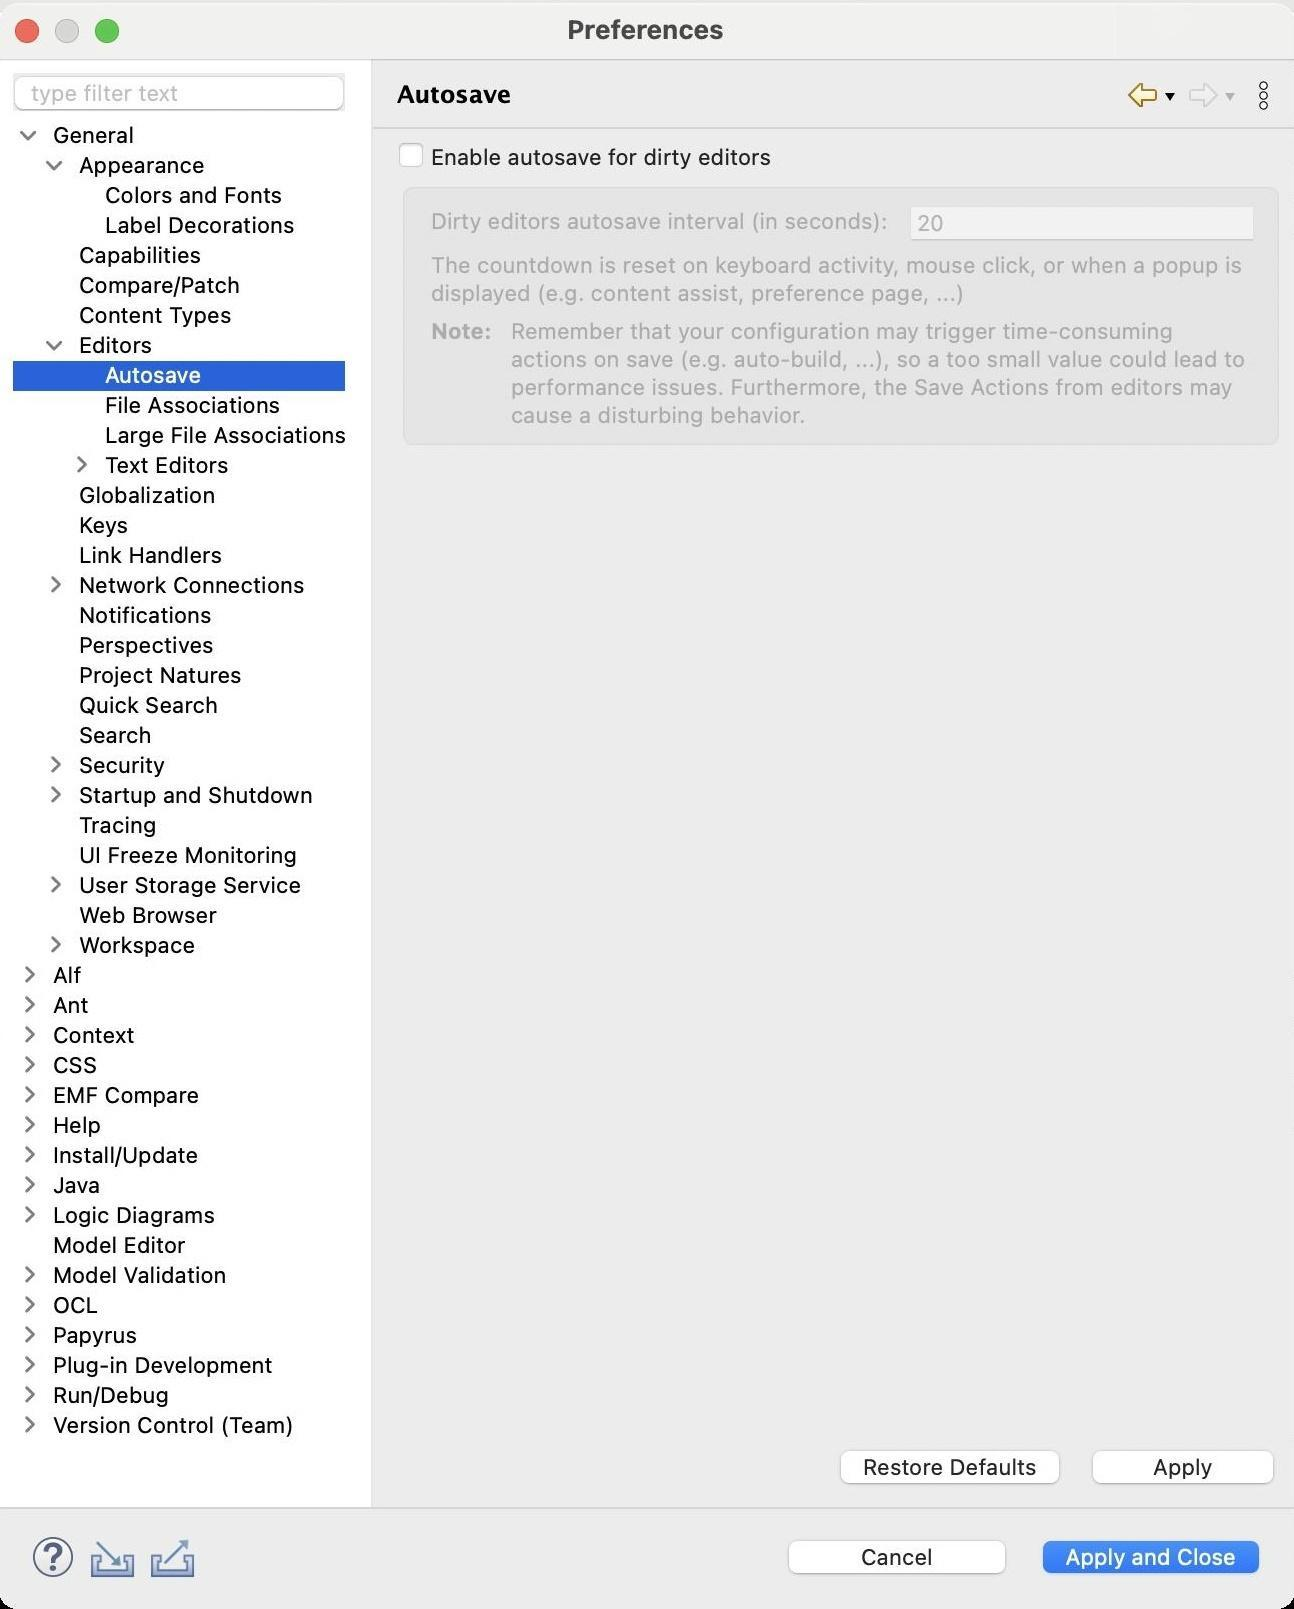
Accessibility tree:
{"name": "Preferences", "role": "AXWindow", "description": null, "role_description": "standard window", "value": null, "position": "480.00;136.00", "size": "648;803", "children": [{"name": "Apply_and_Close", "role": "AXButton", "description": null, "role_description": "button", "value": null, "position": "516.00;765.00", "size": "120;27", "children": []}, {"name": "Cancel", "role": "AXButton", "description": null, "role_description": "button", "value": null, "position": "389.00;765.00", "size": "120;27", "children": []}, {"name": null, "role": "AXToolbar", "description": null, "role_description": "toolbar", "value": null, "position": "12.00;763.00", "size": "90;30", "children": [{"name": "Help", "role": "AXCheckBox", "description": null, "role_description": "checkbox", "value": 0, "position": "12.00;763.00", "size": "30;30", "children": []}, {"name": "Import", "role": "AXButton", "description": null, "role_description": "button", "value": null, "position": "42.00;763.00", "size": "30;30", "children": []}, {"name": "Export", "role": "AXButton", "description": null, "role_description": "button", "value": null, "position": "72.00;763.00", "size": "30;30", "children": []}]}, {"name": null, "role": "AXScrollArea", "description": null, "role_description": "scroll area", "value": null, "position": "199.00;69.00", "size": "444;678", "children": [{"name": "Apply", "role": "AXButton", "description": null, "role_description": "button", "value": null, "position": "541.00;720.00", "size": "102;27", "children": []}, {"name": "Restore_Defaults", "role": "AXButton", "description": null, "role_description": "button", "value": null, "position": "415.00;720.00", "size": "121;27", "children": []}, {"name": null, "role": "AXGroup", "description": null, "role_description": "group", "value": null, "position": "199.00;90.00", "size": "444;135", "children": [{"name": null, "role": "AXStaticText", "description": null, "role_description": "text", "value": "Remember that your configuration may trigger time-consuming actions on save (e.g. auto-build, ...), so a too small value could lead to performance issues. Furthermore, the Save Actions from editors may cause a disturbing behavior.", "position": "254.00;157.00", "size": "374;56", "children": []}, {"name": null, "role": "AXStaticText", "description": null, "role_description": "text", "value": "Note:", "position": "214.00;157.00", "size": "35;14", "children": []}, {"name": null, "role": "AXStaticText", "description": null, "role_description": "text", "value": "The countdown is reset on keyboard activity, mouse click, or when a popup is displayed (e.g. content assist, preference page, ...)", "position": "214.00;124.00", "size": "414;28", "children": []}, {"name": null, "role": "AXTextField", "description": null, "role_description": "text field", "value": "20", "position": "455.00;100.00", "size": "173;19", "children": []}, {"name": null, "role": "AXStaticText", "description": null, "role_description": "text", "value": "Dirty editors autosave interval (in seconds):", "position": "214.00;102.00", "size": "233;14", "children": []}]}, {"name": "Enable_autosave_for_dirty_editors", "role": "AXCheckBox", "description": null, "role_description": "checkbox", "value": 0, "position": "199.00;69.00", "size": "192;16", "children": []}]}, {"name": null, "role": "AXToolbar", "description": "", "role_description": "toolbar", "value": null, "position": "561.00;35.00", "size": "82;22", "children": [{"name": "Back_to_Editors", "role": "AXMenuButton", "description": null, "role_description": "menu button", "value": null, "position": "561.00;35.00", "size": "22;22", "children": []}, {"name": "Forward", "role": "AXMenuButton", "description": null, "role_description": "menu button", "value": null, "position": "591.00;35.00", "size": "22;22", "children": []}, {"name": "Additional_Dialog_Actions", "role": "AXButton", "description": null, "role_description": "button", "value": null, "position": "621.00;35.00", "size": "22;22", "children": []}]}, {"name": null, "role": "AXStaticText", "description": "", "role_description": "text", "value": "Autosave", "position": "196.00;35.00", "size": "358;21", "children": []}, {"name": null, "role": "AXSplitter", "description": null, "role_description": "splitter", "value": 180, "position": "180.00;28.00", "size": "5;724", "children": []}, {"name": null, "role": "AXScrollArea", "description": null, "role_description": "scroll area", "value": null, "position": "7.00;59.00", "size": "166;693", "children": [{"name": null, "role": "AXOutline", "description": null, "role_description": "outline", "value": null, "position": "7.00;59.00", "size": "167;693", "children": [{"name": null, "role": "AXRow", "description": null, "role_description": "outline row", "value": null, "position": "7.00;59.00", "size": "167;15", "children": [{"name": null, "role": "AXGroup", "description": null, "role_description": "group", "value": null, "position": "7.00;59.00", "size": "167;15", "children": [{"name": null, "role": "AXDisclosureTriangle", "description": null, "role_description": "disclosure triangle", "value": 1, "position": "9.00;59.00", "size": "12;14", "children": []}, {"name": null, "role": "AXStaticText", "description": null, "role_description": "text", "value": "General", "position": "25.00;59.00", "size": "148;14", "children": []}]}]}, {"name": null, "role": "AXRow", "description": null, "role_description": "outline row", "value": null, "position": "7.00;74.00", "size": "167;15", "children": [{"name": null, "role": "AXGroup", "description": null, "role_description": "group", "value": null, "position": "7.00;74.00", "size": "167;15", "children": [{"name": null, "role": "AXDisclosureTriangle", "description": null, "role_description": "disclosure triangle", "value": 1, "position": "22.00;74.00", "size": "12;14", "children": []}, {"name": null, "role": "AXStaticText", "description": null, "role_description": "text", "value": "Appearance", "position": "38.00;74.00", "size": "135;14", "children": []}]}]}, {"name": null, "role": "AXRow", "description": null, "role_description": "outline row", "value": null, "position": "7.00;89.00", "size": "167;15", "children": [{"name": null, "role": "AXStaticText", "description": null, "role_description": "text", "value": "Colors and Fonts", "position": "51.00;89.00", "size": "122;14", "children": []}]}, {"name": null, "role": "AXRow", "description": null, "role_description": "outline row", "value": null, "position": "7.00;104.00", "size": "167;15", "children": [{"name": null, "role": "AXStaticText", "description": null, "role_description": "text", "value": "Label Decorations", "position": "51.00;104.00", "size": "122;14", "children": []}]}, {"name": null, "role": "AXRow", "description": null, "role_description": "outline row", "value": null, "position": "7.00;119.00", "size": "167;15", "children": [{"name": null, "role": "AXStaticText", "description": null, "role_description": "text", "value": "Capabilities", "position": "38.00;119.00", "size": "135;14", "children": []}]}, {"name": null, "role": "AXRow", "description": null, "role_description": "outline row", "value": null, "position": "7.00;134.00", "size": "167;15", "children": [{"name": null, "role": "AXStaticText", "description": null, "role_description": "text", "value": "Compare/Patch", "position": "38.00;134.00", "size": "135;14", "children": []}]}, {"name": null, "role": "AXRow", "description": null, "role_description": "outline row", "value": null, "position": "7.00;149.00", "size": "167;15", "children": [{"name": null, "role": "AXStaticText", "description": null, "role_description": "text", "value": "Content Types", "position": "38.00;149.00", "size": "135;14", "children": []}]}, {"name": null, "role": "AXRow", "description": null, "role_description": "outline row", "value": null, "position": "7.00;164.00", "size": "167;15", "children": [{"name": null, "role": "AXGroup", "description": null, "role_description": "group", "value": null, "position": "7.00;164.00", "size": "167;15", "children": [{"name": null, "role": "AXDisclosureTriangle", "description": null, "role_description": "disclosure triangle", "value": 1, "position": "22.00;164.00", "size": "12;14", "children": []}, {"name": null, "role": "AXStaticText", "description": null, "role_description": "text", "value": "Editors", "position": "38.00;164.00", "size": "135;14", "children": []}]}]}, {"name": null, "role": "AXRow", "description": null, "role_description": "outline row", "value": null, "position": "7.00;179.00", "size": "167;15", "children": [{"name": null, "role": "AXStaticText", "description": null, "role_description": "text", "value": "Autosave", "position": "51.00;179.00", "size": "122;14", "children": []}]}, {"name": null, "role": "AXRow", "description": null, "role_description": "outline row", "value": null, "position": "7.00;194.00", "size": "167;15", "children": [{"name": null, "role": "AXStaticText", "description": null, "role_description": "text", "value": "File Associations", "position": "51.00;194.00", "size": "122;14", "children": []}]}, {"name": null, "role": "AXRow", "description": null, "role_description": "outline row", "value": null, "position": "7.00;209.00", "size": "167;15", "children": [{"name": null, "role": "AXStaticText", "description": null, "role_description": "text", "value": "Large File Associations", "position": "51.00;209.00", "size": "122;14", "children": []}]}, {"name": null, "role": "AXRow", "description": null, "role_description": "outline row", "value": null, "position": "7.00;224.00", "size": "167;15", "children": [{"name": null, "role": "AXGroup", "description": null, "role_description": "group", "value": null, "position": "7.00;224.00", "size": "167;15", "children": [{"name": null, "role": "AXDisclosureTriangle", "description": null, "role_description": "disclosure triangle", "value": 0, "position": "35.00;224.00", "size": "12;14", "children": []}, {"name": null, "role": "AXStaticText", "description": null, "role_description": "text", "value": "Text Editors", "position": "51.00;224.00", "size": "122;14", "children": []}]}]}, {"name": null, "role": "AXRow", "description": null, "role_description": "outline row", "value": null, "position": "7.00;239.00", "size": "167;15", "children": [{"name": null, "role": "AXStaticText", "description": null, "role_description": "text", "value": "Globalization", "position": "38.00;239.00", "size": "135;14", "children": []}]}, {"name": null, "role": "AXRow", "description": null, "role_description": "outline row", "value": null, "position": "7.00;254.00", "size": "167;15", "children": [{"name": null, "role": "AXStaticText", "description": null, "role_description": "text", "value": "Keys", "position": "38.00;254.00", "size": "135;14", "children": []}]}, {"name": null, "role": "AXRow", "description": null, "role_description": "outline row", "value": null, "position": "7.00;269.00", "size": "167;15", "children": [{"name": null, "role": "AXStaticText", "description": null, "role_description": "text", "value": "Link Handlers", "position": "38.00;269.00", "size": "135;14", "children": []}]}, {"name": null, "role": "AXRow", "description": null, "role_description": "outline row", "value": null, "position": "7.00;284.00", "size": "167;15", "children": [{"name": null, "role": "AXGroup", "description": null, "role_description": "group", "value": null, "position": "7.00;284.00", "size": "167;15", "children": [{"name": null, "role": "AXDisclosureTriangle", "description": null, "role_description": "disclosure triangle", "value": 0, "position": "22.00;284.00", "size": "12;14", "children": []}, {"name": null, "role": "AXStaticText", "description": null, "role_description": "text", "value": "Network Connections", "position": "38.00;284.00", "size": "135;14", "children": []}]}]}, {"name": null, "role": "AXRow", "description": null, "role_description": "outline row", "value": null, "position": "7.00;299.00", "size": "167;15", "children": [{"name": null, "role": "AXStaticText", "description": null, "role_description": "text", "value": "Notifications", "position": "38.00;299.00", "size": "135;14", "children": []}]}, {"name": null, "role": "AXRow", "description": null, "role_description": "outline row", "value": null, "position": "7.00;314.00", "size": "167;15", "children": [{"name": null, "role": "AXStaticText", "description": null, "role_description": "text", "value": "Perspectives", "position": "38.00;314.00", "size": "135;14", "children": []}]}, {"name": null, "role": "AXRow", "description": null, "role_description": "outline row", "value": null, "position": "7.00;329.00", "size": "167;15", "children": [{"name": null, "role": "AXStaticText", "description": null, "role_description": "text", "value": "Project Natures", "position": "38.00;329.00", "size": "135;14", "children": []}]}, {"name": null, "role": "AXRow", "description": null, "role_description": "outline row", "value": null, "position": "7.00;344.00", "size": "167;15", "children": [{"name": null, "role": "AXStaticText", "description": null, "role_description": "text", "value": "Quick Search", "position": "38.00;344.00", "size": "135;14", "children": []}]}, {"name": null, "role": "AXRow", "description": null, "role_description": "outline row", "value": null, "position": "7.00;359.00", "size": "167;15", "children": [{"name": null, "role": "AXStaticText", "description": null, "role_description": "text", "value": "Search", "position": "38.00;359.00", "size": "135;14", "children": []}]}, {"name": null, "role": "AXRow", "description": null, "role_description": "outline row", "value": null, "position": "7.00;374.00", "size": "167;15", "children": [{"name": null, "role": "AXGroup", "description": null, "role_description": "group", "value": null, "position": "7.00;374.00", "size": "167;15", "children": [{"name": null, "role": "AXDisclosureTriangle", "description": null, "role_description": "disclosure triangle", "value": 0, "position": "22.00;374.00", "size": "12;14", "children": []}, {"name": null, "role": "AXStaticText", "description": null, "role_description": "text", "value": "Security", "position": "38.00;374.00", "size": "135;14", "children": []}]}]}, {"name": null, "role": "AXRow", "description": null, "role_description": "outline row", "value": null, "position": "7.00;389.00", "size": "167;15", "children": [{"name": null, "role": "AXGroup", "description": null, "role_description": "group", "value": null, "position": "7.00;389.00", "size": "167;15", "children": [{"name": null, "role": "AXDisclosureTriangle", "description": null, "role_description": "disclosure triangle", "value": 0, "position": "22.00;389.00", "size": "12;14", "children": []}, {"name": null, "role": "AXStaticText", "description": null, "role_description": "text", "value": "Startup and Shutdown", "position": "38.00;389.00", "size": "135;14", "children": []}]}]}, {"name": null, "role": "AXRow", "description": null, "role_description": "outline row", "value": null, "position": "7.00;404.00", "size": "167;15", "children": [{"name": null, "role": "AXStaticText", "description": null, "role_description": "text", "value": "Tracing", "position": "38.00;404.00", "size": "135;14", "children": []}]}, {"name": null, "role": "AXRow", "description": null, "role_description": "outline row", "value": null, "position": "7.00;419.00", "size": "167;15", "children": [{"name": null, "role": "AXStaticText", "description": null, "role_description": "text", "value": "UI Freeze Monitoring", "position": "38.00;419.00", "size": "135;14", "children": []}]}, {"name": null, "role": "AXRow", "description": null, "role_description": "outline row", "value": null, "position": "7.00;434.00", "size": "167;15", "children": [{"name": null, "role": "AXGroup", "description": null, "role_description": "group", "value": null, "position": "7.00;434.00", "size": "167;15", "children": [{"name": null, "role": "AXDisclosureTriangle", "description": null, "role_description": "disclosure triangle", "value": 0, "position": "22.00;434.00", "size": "12;14", "children": []}, {"name": null, "role": "AXStaticText", "description": null, "role_description": "text", "value": "User Storage Service", "position": "38.00;434.00", "size": "135;14", "children": []}]}]}, {"name": null, "role": "AXRow", "description": null, "role_description": "outline row", "value": null, "position": "7.00;449.00", "size": "167;15", "children": [{"name": null, "role": "AXStaticText", "description": null, "role_description": "text", "value": "Web Browser", "position": "38.00;449.00", "size": "135;14", "children": []}]}, {"name": null, "role": "AXRow", "description": null, "role_description": "outline row", "value": null, "position": "7.00;464.00", "size": "167;15", "children": [{"name": null, "role": "AXGroup", "description": null, "role_description": "group", "value": null, "position": "7.00;464.00", "size": "167;15", "children": [{"name": null, "role": "AXDisclosureTriangle", "description": null, "role_description": "disclosure triangle", "value": 0, "position": "22.00;464.00", "size": "12;14", "children": []}, {"name": null, "role": "AXStaticText", "description": null, "role_description": "text", "value": "Workspace", "position": "38.00;464.00", "size": "135;14", "children": []}]}]}, {"name": null, "role": "AXRow", "description": null, "role_description": "outline row", "value": null, "position": "7.00;479.00", "size": "167;15", "children": [{"name": null, "role": "AXGroup", "description": null, "role_description": "group", "value": null, "position": "7.00;479.00", "size": "167;15", "children": [{"name": null, "role": "AXDisclosureTriangle", "description": null, "role_description": "disclosure triangle", "value": 0, "position": "9.00;479.00", "size": "12;14", "children": []}, {"name": null, "role": "AXStaticText", "description": null, "role_description": "text", "value": "Alf", "position": "25.00;479.00", "size": "148;14", "children": []}]}]}, {"name": null, "role": "AXRow", "description": null, "role_description": "outline row", "value": null, "position": "7.00;494.00", "size": "167;15", "children": [{"name": null, "role": "AXGroup", "description": null, "role_description": "group", "value": null, "position": "7.00;494.00", "size": "167;15", "children": [{"name": null, "role": "AXDisclosureTriangle", "description": null, "role_description": "disclosure triangle", "value": 0, "position": "9.00;494.00", "size": "12;14", "children": []}, {"name": null, "role": "AXStaticText", "description": null, "role_description": "text", "value": "Ant", "position": "25.00;494.00", "size": "148;14", "children": []}]}]}, {"name": null, "role": "AXRow", "description": null, "role_description": "outline row", "value": null, "position": "7.00;509.00", "size": "167;15", "children": [{"name": null, "role": "AXGroup", "description": null, "role_description": "group", "value": null, "position": "7.00;509.00", "size": "167;15", "children": [{"name": null, "role": "AXDisclosureTriangle", "description": null, "role_description": "disclosure triangle", "value": 0, "position": "9.00;509.00", "size": "12;14", "children": []}, {"name": null, "role": "AXStaticText", "description": null, "role_description": "text", "value": "Context", "position": "25.00;509.00", "size": "148;14", "children": []}]}]}, {"name": null, "role": "AXRow", "description": null, "role_description": "outline row", "value": null, "position": "7.00;524.00", "size": "167;15", "children": [{"name": null, "role": "AXGroup", "description": null, "role_description": "group", "value": null, "position": "7.00;524.00", "size": "167;15", "children": [{"name": null, "role": "AXDisclosureTriangle", "description": null, "role_description": "disclosure triangle", "value": 0, "position": "9.00;524.00", "size": "12;14", "children": []}, {"name": null, "role": "AXStaticText", "description": null, "role_description": "text", "value": "CSS", "position": "25.00;524.00", "size": "148;14", "children": []}]}]}, {"name": null, "role": "AXRow", "description": null, "role_description": "outline row", "value": null, "position": "7.00;539.00", "size": "167;15", "children": [{"name": null, "role": "AXGroup", "description": null, "role_description": "group", "value": null, "position": "7.00;539.00", "size": "167;15", "children": [{"name": null, "role": "AXDisclosureTriangle", "description": null, "role_description": "disclosure triangle", "value": 0, "position": "9.00;539.00", "size": "12;14", "children": []}, {"name": null, "role": "AXStaticText", "description": null, "role_description": "text", "value": "EMF Compare", "position": "25.00;539.00", "size": "148;14", "children": []}]}]}, {"name": null, "role": "AXRow", "description": null, "role_description": "outline row", "value": null, "position": "7.00;554.00", "size": "167;15", "children": [{"name": null, "role": "AXGroup", "description": null, "role_description": "group", "value": null, "position": "7.00;554.00", "size": "167;15", "children": [{"name": null, "role": "AXDisclosureTriangle", "description": null, "role_description": "disclosure triangle", "value": 0, "position": "9.00;554.00", "size": "12;14", "children": []}, {"name": null, "role": "AXStaticText", "description": null, "role_description": "text", "value": "Help", "position": "25.00;554.00", "size": "148;14", "children": []}]}]}, {"name": null, "role": "AXRow", "description": null, "role_description": "outline row", "value": null, "position": "7.00;569.00", "size": "167;15", "children": [{"name": null, "role": "AXGroup", "description": null, "role_description": "group", "value": null, "position": "7.00;569.00", "size": "167;15", "children": [{"name": null, "role": "AXDisclosureTriangle", "description": null, "role_description": "disclosure triangle", "value": 0, "position": "9.00;569.00", "size": "12;14", "children": []}, {"name": null, "role": "AXStaticText", "description": null, "role_description": "text", "value": "Install/Update", "position": "25.00;569.00", "size": "148;14", "children": []}]}]}, {"name": null, "role": "AXRow", "description": null, "role_description": "outline row", "value": null, "position": "7.00;584.00", "size": "167;15", "children": [{"name": null, "role": "AXGroup", "description": null, "role_description": "group", "value": null, "position": "7.00;584.00", "size": "167;15", "children": [{"name": null, "role": "AXDisclosureTriangle", "description": null, "role_description": "disclosure triangle", "value": 0, "position": "9.00;584.00", "size": "12;14", "children": []}, {"name": null, "role": "AXStaticText", "description": null, "role_description": "text", "value": "Java", "position": "25.00;584.00", "size": "148;14", "children": []}]}]}, {"name": null, "role": "AXRow", "description": null, "role_description": "outline row", "value": null, "position": "7.00;599.00", "size": "167;15", "children": [{"name": null, "role": "AXGroup", "description": null, "role_description": "group", "value": null, "position": "7.00;599.00", "size": "167;15", "children": [{"name": null, "role": "AXDisclosureTriangle", "description": null, "role_description": "disclosure triangle", "value": 0, "position": "9.00;599.00", "size": "12;14", "children": []}, {"name": null, "role": "AXStaticText", "description": null, "role_description": "text", "value": "Logic Diagrams", "position": "25.00;599.00", "size": "148;14", "children": []}]}]}, {"name": null, "role": "AXRow", "description": null, "role_description": "outline row", "value": null, "position": "7.00;614.00", "size": "167;15", "children": [{"name": null, "role": "AXStaticText", "description": null, "role_description": "text", "value": "Model Editor", "position": "25.00;614.00", "size": "148;14", "children": []}]}, {"name": null, "role": "AXRow", "description": null, "role_description": "outline row", "value": null, "position": "7.00;629.00", "size": "167;15", "children": [{"name": null, "role": "AXGroup", "description": null, "role_description": "group", "value": null, "position": "7.00;629.00", "size": "167;15", "children": [{"name": null, "role": "AXDisclosureTriangle", "description": null, "role_description": "disclosure triangle", "value": 0, "position": "9.00;629.00", "size": "12;14", "children": []}, {"name": null, "role": "AXStaticText", "description": null, "role_description": "text", "value": "Model Validation", "position": "25.00;629.00", "size": "148;14", "children": []}]}]}, {"name": null, "role": "AXRow", "description": null, "role_description": "outline row", "value": null, "position": "7.00;644.00", "size": "167;15", "children": [{"name": null, "role": "AXGroup", "description": null, "role_description": "group", "value": null, "position": "7.00;644.00", "size": "167;15", "children": [{"name": null, "role": "AXDisclosureTriangle", "description": null, "role_description": "disclosure triangle", "value": 0, "position": "9.00;644.00", "size": "12;14", "children": []}, {"name": null, "role": "AXStaticText", "description": null, "role_description": "text", "value": "OCL", "position": "25.00;644.00", "size": "148;14", "children": []}]}]}, {"name": null, "role": "AXRow", "description": null, "role_description": "outline row", "value": null, "position": "7.00;659.00", "size": "167;15", "children": [{"name": null, "role": "AXGroup", "description": null, "role_description": "group", "value": null, "position": "7.00;659.00", "size": "167;15", "children": [{"name": null, "role": "AXDisclosureTriangle", "description": null, "role_description": "disclosure triangle", "value": 0, "position": "9.00;659.00", "size": "12;14", "children": []}, {"name": null, "role": "AXStaticText", "description": null, "role_description": "text", "value": "Papyrus", "position": "25.00;659.00", "size": "148;14", "children": []}]}]}, {"name": null, "role": "AXRow", "description": null, "role_description": "outline row", "value": null, "position": "7.00;674.00", "size": "167;15", "children": [{"name": null, "role": "AXGroup", "description": null, "role_description": "group", "value": null, "position": "7.00;674.00", "size": "167;15", "children": [{"name": null, "role": "AXDisclosureTriangle", "description": null, "role_description": "disclosure triangle", "value": 0, "position": "9.00;674.00", "size": "12;14", "children": []}, {"name": null, "role": "AXStaticText", "description": null, "role_description": "text", "value": "Plug-in Development", "position": "25.00;674.00", "size": "148;14", "children": []}]}]}, {"name": null, "role": "AXRow", "description": null, "role_description": "outline row", "value": null, "position": "7.00;689.00", "size": "167;15", "children": [{"name": null, "role": "AXGroup", "description": null, "role_description": "group", "value": null, "position": "7.00;689.00", "size": "167;15", "children": [{"name": null, "role": "AXDisclosureTriangle", "description": null, "role_description": "disclosure triangle", "value": 0, "position": "9.00;689.00", "size": "12;14", "children": []}, {"name": null, "role": "AXStaticText", "description": null, "role_description": "text", "value": "Run/Debug", "position": "25.00;689.00", "size": "148;14", "children": []}]}]}, {"name": null, "role": "AXRow", "description": null, "role_description": "outline row", "value": null, "position": "7.00;704.00", "size": "167;15", "children": [{"name": null, "role": "AXGroup", "description": null, "role_description": "group", "value": null, "position": "7.00;704.00", "size": "167;15", "children": [{"name": null, "role": "AXDisclosureTriangle", "description": null, "role_description": "disclosure triangle", "value": 0, "position": "9.00;704.00", "size": "12;14", "children": []}, {"name": null, "role": "AXStaticText", "description": null, "role_description": "text", "value": "Version Control (Team)", "position": "25.00;704.00", "size": "148;14", "children": []}]}]}, {"name": null, "role": "AXColumn", "description": null, "role_description": "column", "value": null, "position": "7.00;59.00", "size": "167;693", "children": []}]}, {"name": null, "role": "AXScrollBar", "description": null, "role_description": "scroll bar", "value": 0.0, "position": "7.00;736.00", "size": "166;16", "children": [{"name": null, "role": "AXValueIndicator", "description": null, "role_description": "value indicator", "value": 0.0, "position": "8.00;740.00", "size": "163;12", "children": []}, {"name": null, "role": "AXButton", "description": null, "role_description": "increment arrow button", "value": null, "position": "7.00;736.00", "size": "0;0", "children": []}, {"name": null, "role": "AXButton", "description": null, "role_description": "decrement arrow button", "value": null, "position": "7.00;736.00", "size": "0;0", "children": []}, {"name": null, "role": "AXButton", "description": null, "role_description": "increment page button", "value": null, "position": "171.50;740.00", "size": "2;12", "children": []}, {"name": null, "role": "AXButton", "description": null, "role_description": "decrement page button", "value": null, "position": "7.00;740.00", "size": "1;12", "children": []}]}]}, {"name": "type_filter_text", "role": "AXTextField", "description": null, "role_description": "search text field", "value": "", "position": "7.00;35.00", "size": "166;19", "children": []}, {"name": null, "role": "AXButton", "description": null, "role_description": "close button", "value": null, "position": "7.00;6.00", "size": "14;16", "children": []}, {"name": null, "role": "AXButton", "description": null, "role_description": "zoom button", "value": null, "position": "47.00;6.00", "size": "14;16", "children": [{"name": null, "role": "AXGroup", "description": null, "role_description": "group", "value": null, "position": "47.00;6.00", "size": "14;16", "children": [{"name": null, "role": "AXGroup", "description": null, "role_description": "group", "value": null, "position": "47.00;6.00", "size": "14;16", "children": []}]}]}, {"name": null, "role": "AXButton", "description": null, "role_description": "minimize button", "value": null, "position": "27.00;6.00", "size": "14;16", "children": []}, {"name": null, "role": "AXStaticText", "description": null, "role_description": "text", "value": "Preferences", "position": "282.00;5.00", "size": "83;16", "children": []}]}